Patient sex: M
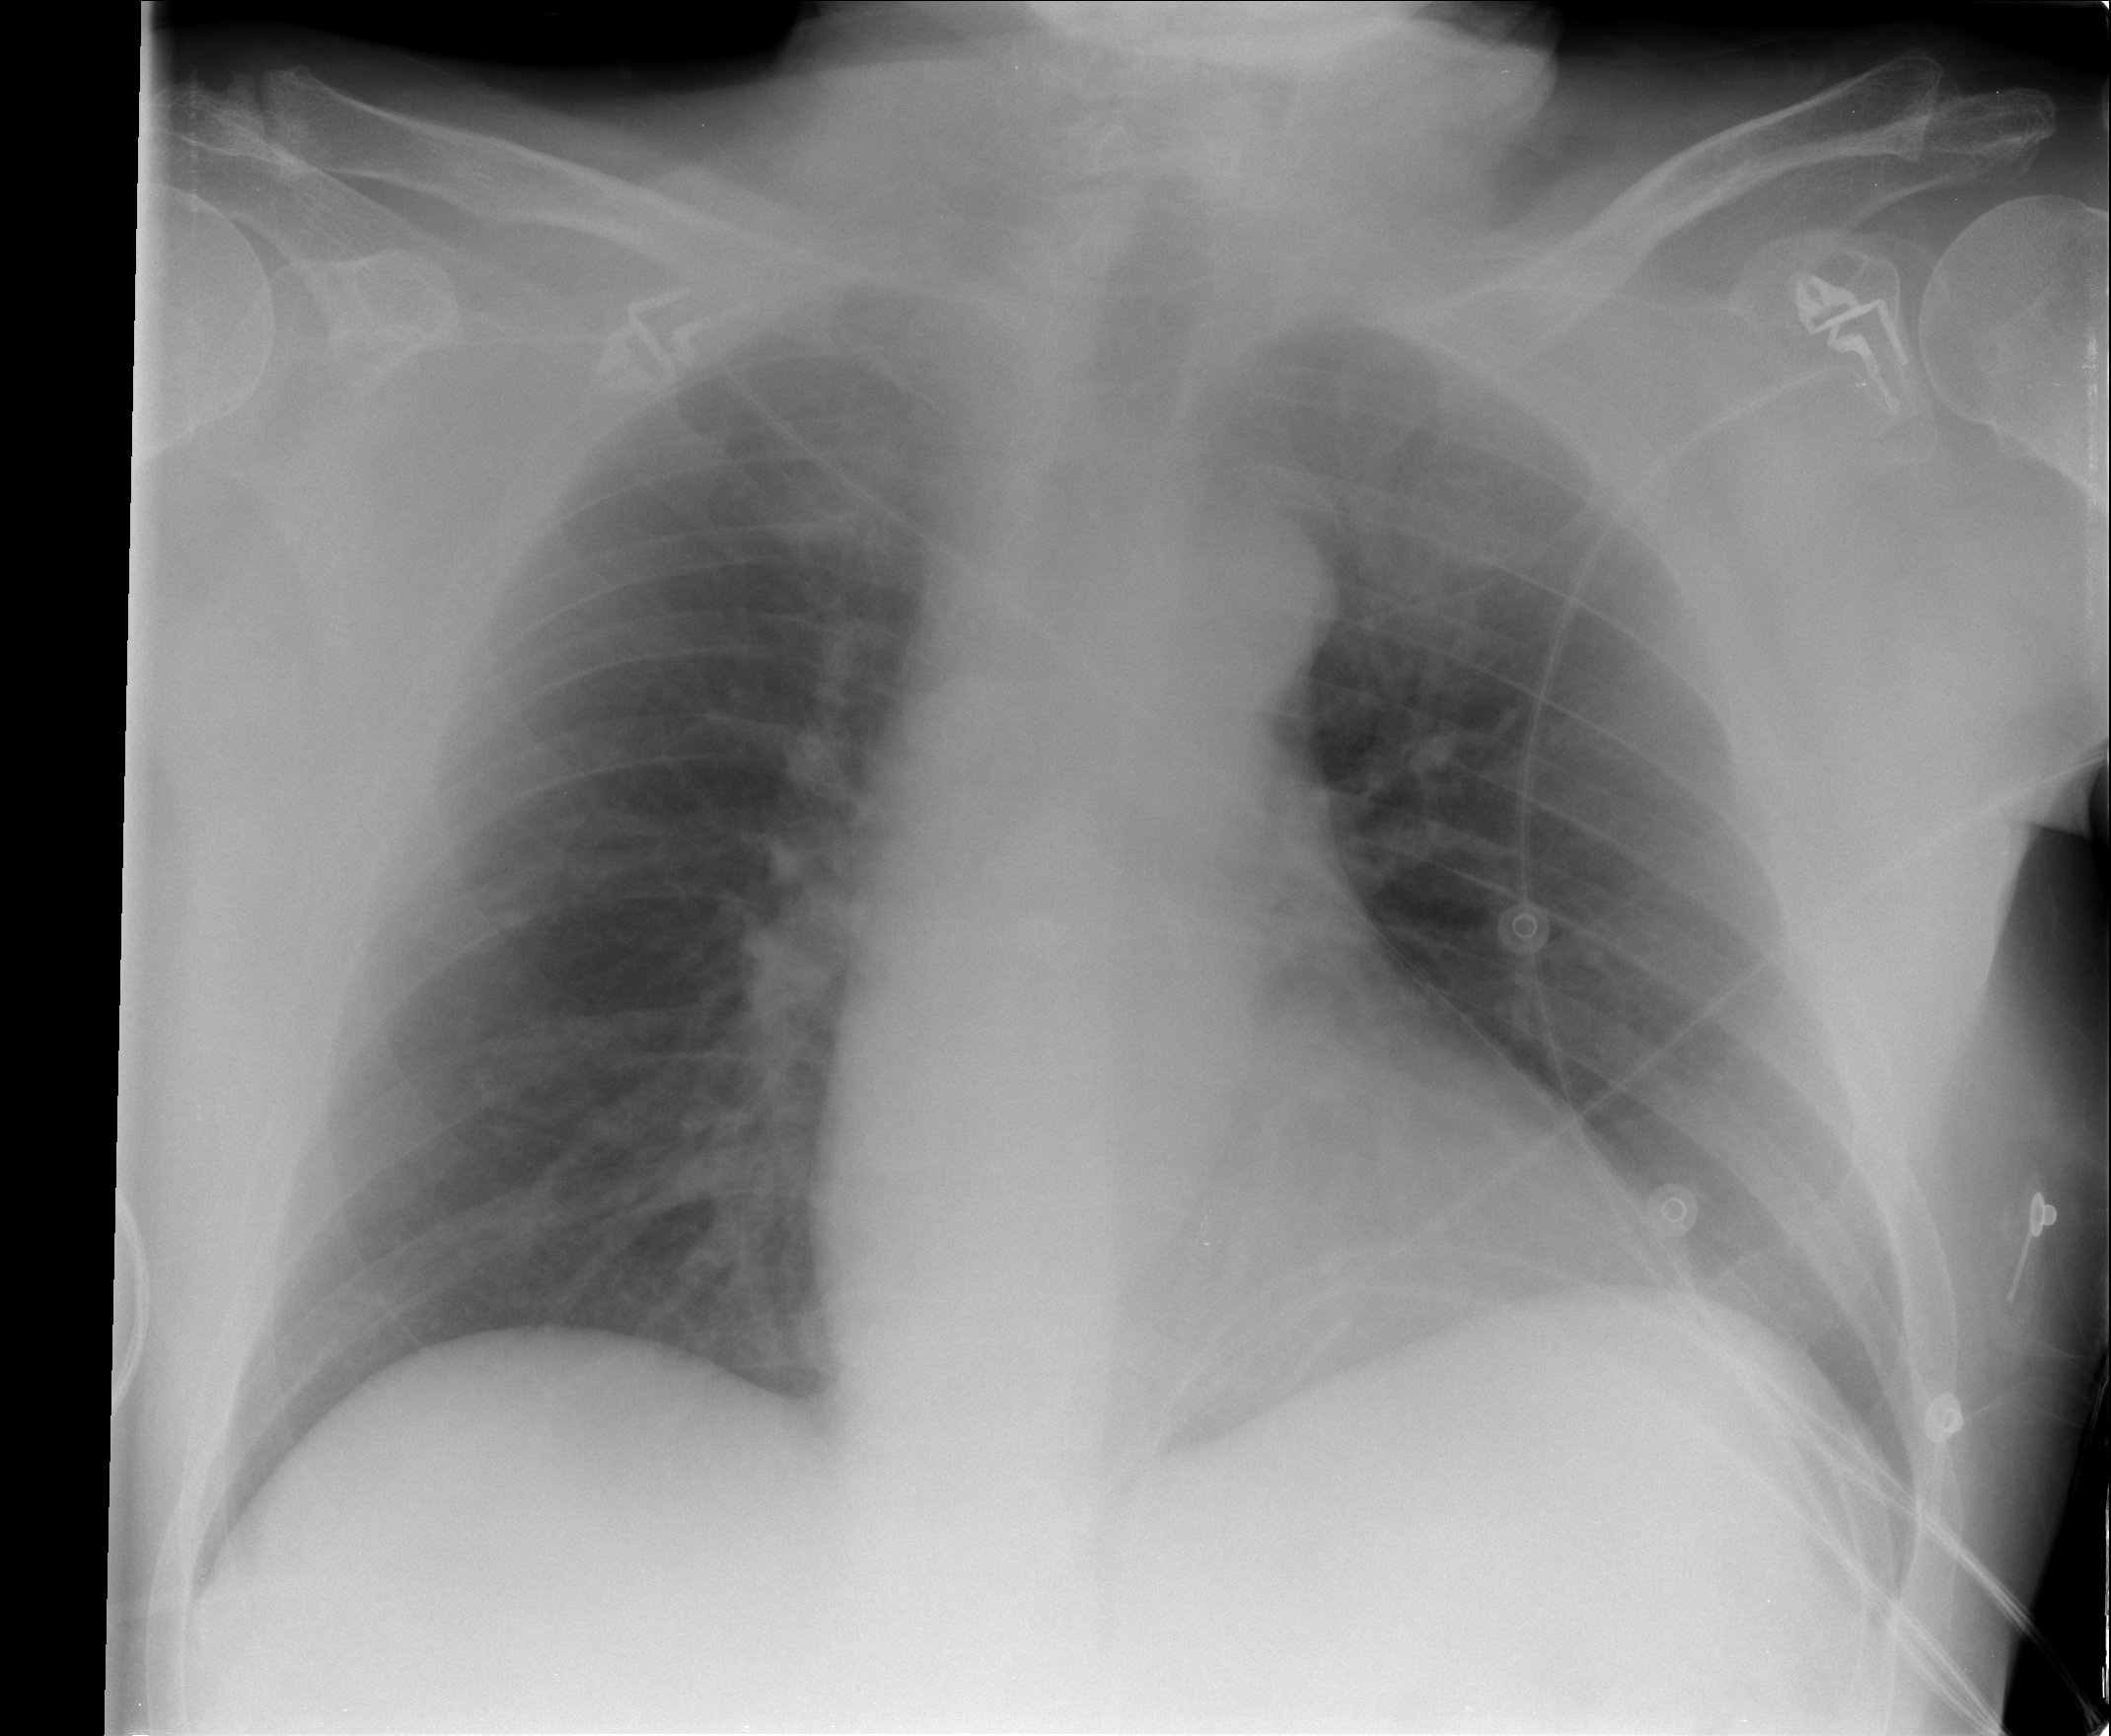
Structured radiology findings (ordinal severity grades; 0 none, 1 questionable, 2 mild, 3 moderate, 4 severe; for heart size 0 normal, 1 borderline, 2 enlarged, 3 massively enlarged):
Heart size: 0
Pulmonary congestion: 1
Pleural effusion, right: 0
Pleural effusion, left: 0
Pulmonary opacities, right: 0
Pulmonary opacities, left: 0
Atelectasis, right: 0
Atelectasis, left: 0